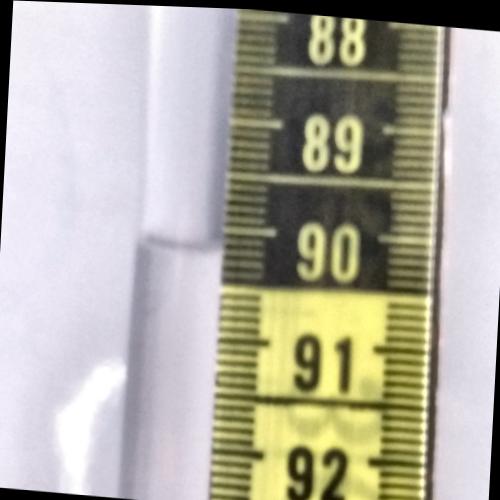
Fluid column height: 90.2 cm